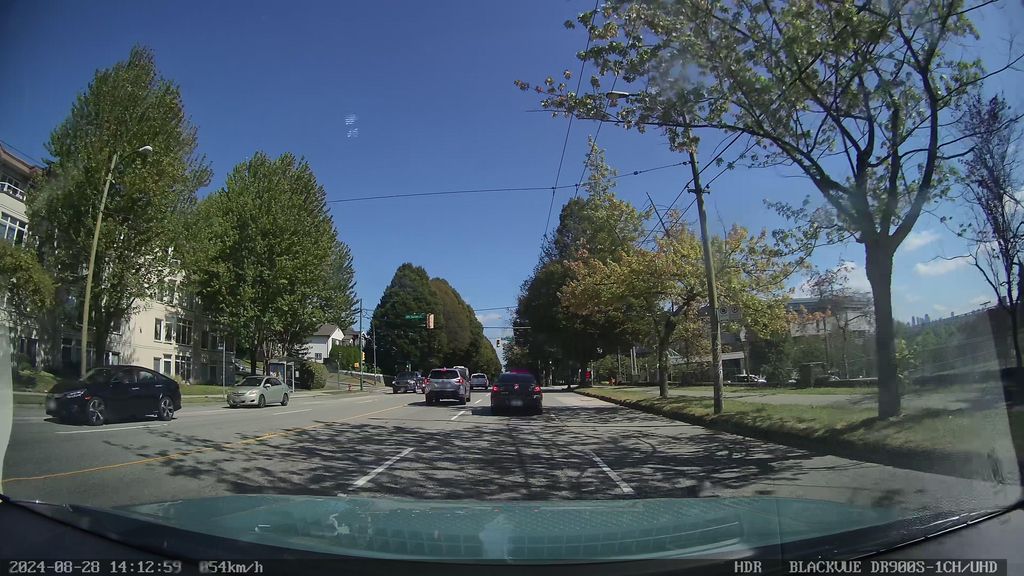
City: vancouver